Field crop: maize
Growth stage: 2
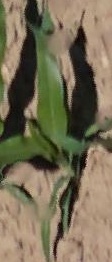
Species: maize